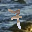
Label: 7